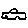
Label: car